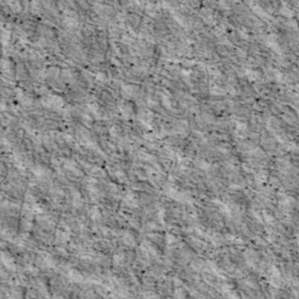
Label: non_frost